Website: home-depot
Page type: cart
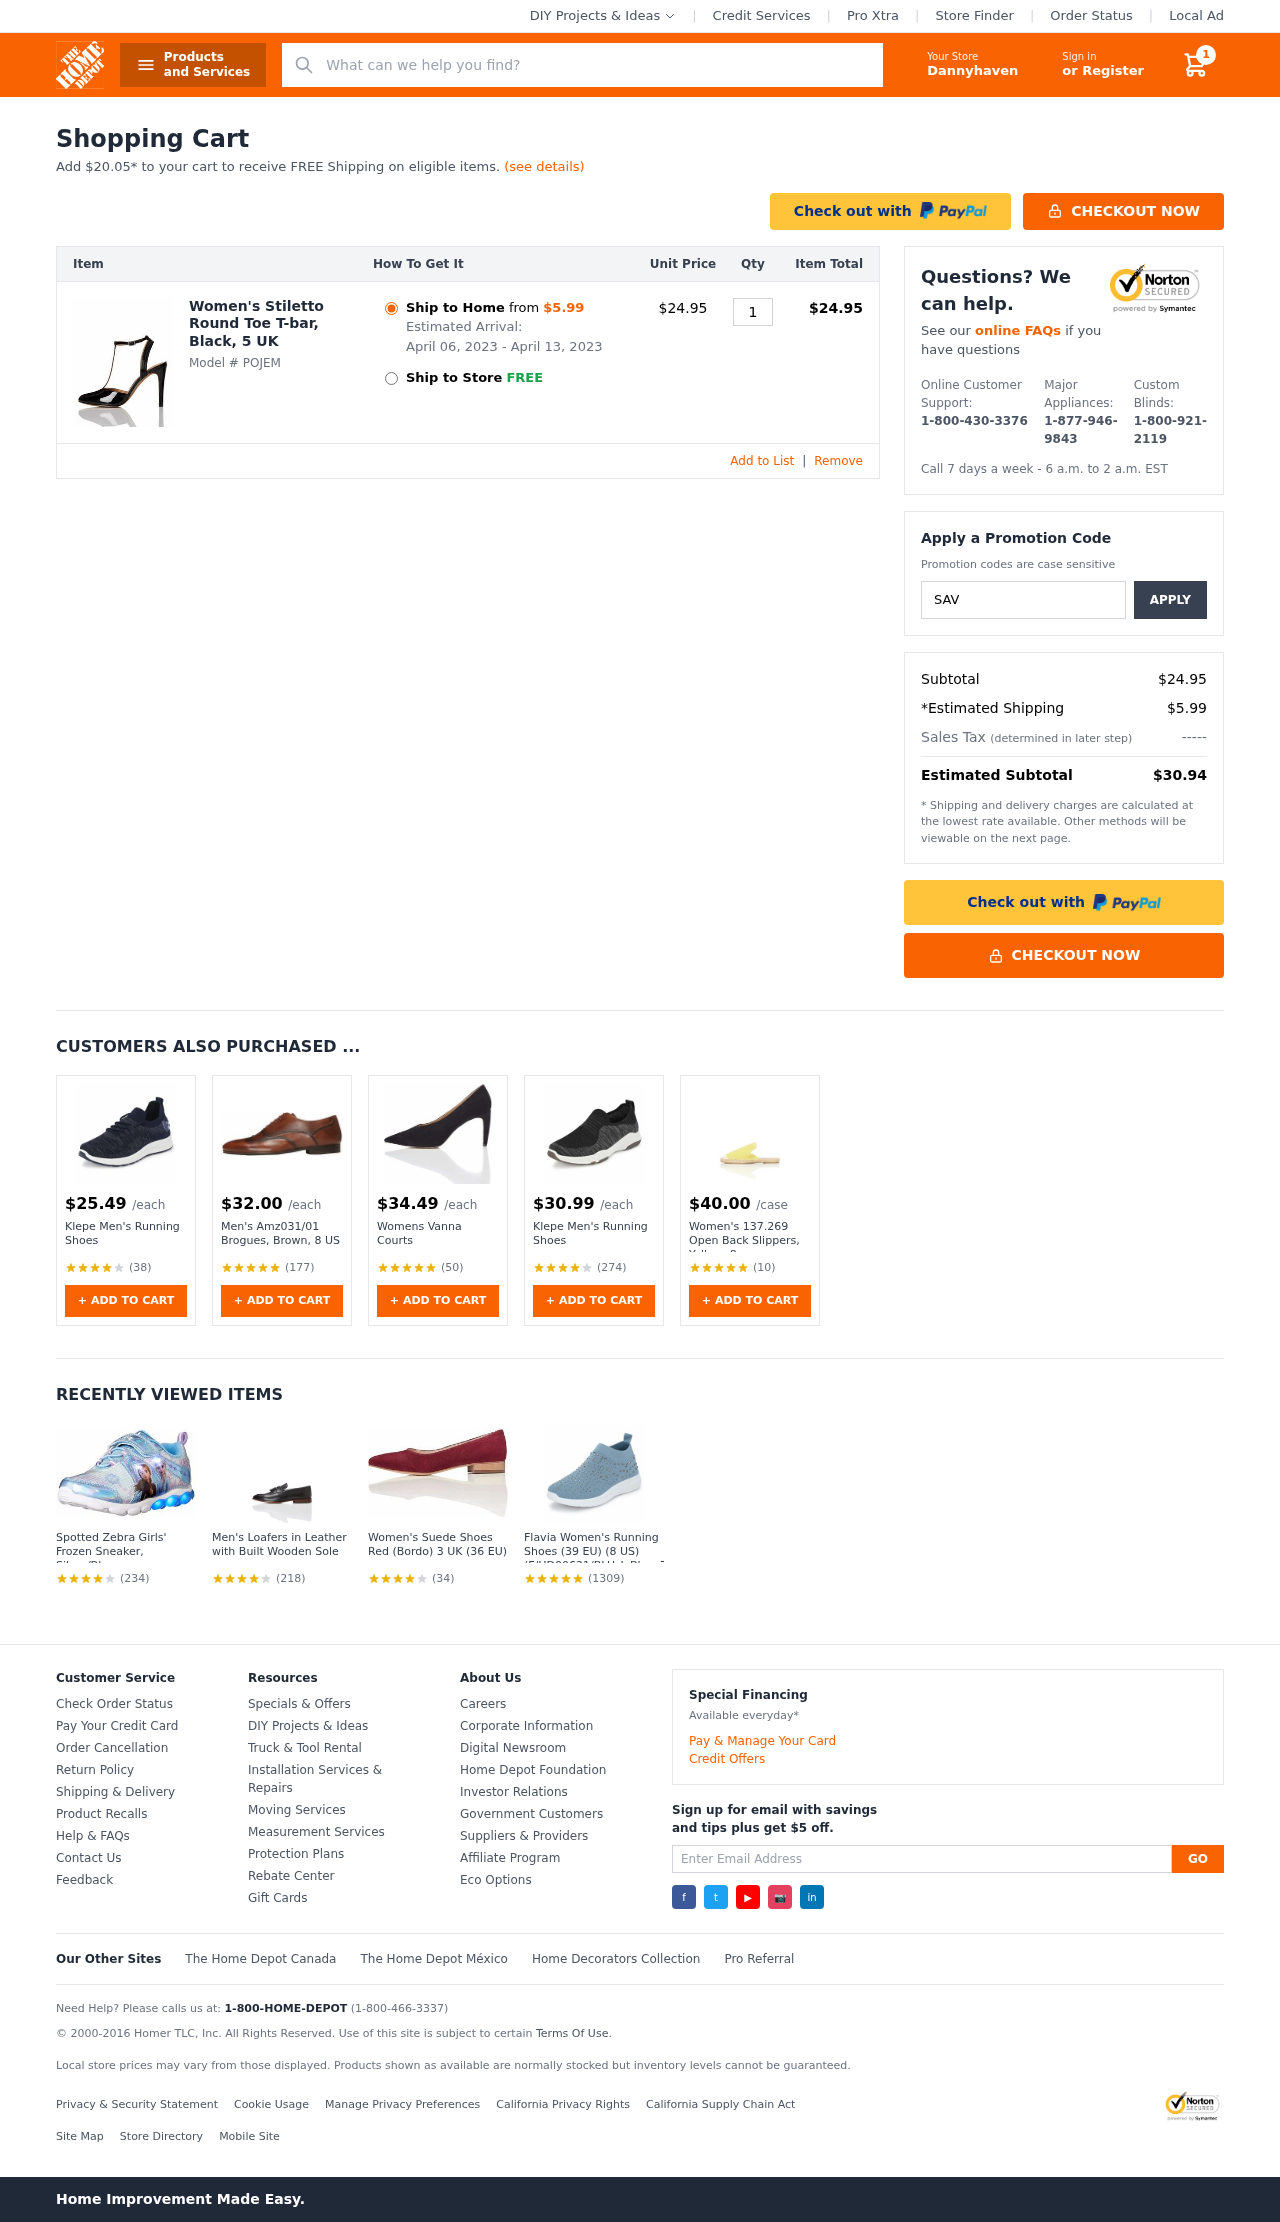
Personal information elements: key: PII_CITY
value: Dannyhaven
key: PII_PROMO_CODE
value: SAVE34
Product elements: key: PRODUCT1_NAME
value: Women's Stiletto Round Toe T-bar, Black, 5 UK
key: PRODUCT1_PRICE
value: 24.95
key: PRODUCT1_QUANTITY
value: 1
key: PRODUCT2_PRICE
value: $25.49
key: PRODUCT2_NAME
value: Klepe Men's Running Shoes
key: PRODUCT2_NUM_RATINGS
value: (38)
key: PRODUCT3_PRICE
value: $32.00
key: PRODUCT3_NAME
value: Men's Amz031/01 Brogues, Brown, 8 US
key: PRODUCT3_NUM_RATINGS
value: (177)
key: PRODUCT4_PRICE
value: $34.49
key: PRODUCT4_NAME
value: Womens Vanna Courts
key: PRODUCT4_NUM_RATINGS
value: (50)
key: PRODUCT5_PRICE
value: $30.99
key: PRODUCT5_NAME
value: Klepe Men's Running Shoes
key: PRODUCT5_NUM_RATINGS
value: (274)
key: PRODUCT6_PRICE
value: $40.00
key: PRODUCT6_NAME
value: Women's 137.269 Open Back Slippers, Yellow, 8 us
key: PRODUCT6_NUM_RATINGS
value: (10)
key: PRODUCT7_NAME
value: Spotted Zebra Girls' Frozen Sneaker, Silver/Blue
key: PRODUCT7_NUM_RATINGS
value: (234)
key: PRODUCT8_NAME
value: Men's Loafers in Leather with Built Wooden Sole
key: PRODUCT8_NUM_RATINGS
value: (218)
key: PRODUCT9_NAME
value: Women's Suede Shoes Red (Bordo) 3 UK (36 EU)
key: PRODUCT9_NUM_RATINGS
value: (34)
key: PRODUCT10_NAME
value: Flavia Women's Running Shoes (39 EU) (8 US) (F/HD00621/BLU_L.Blue_7 UK)
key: PRODUCT10_NUM_RATINGS
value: (1309)
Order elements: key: ORDER_NUM_ITEMS
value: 1
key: AMOUNT_TO_FREE_SHIPPING
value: $20.05
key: ORDER_SHIPPING_DATE
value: April 06, 2023
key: ORDER_DELIVERY_DATE
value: April 13, 2023
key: ORDER_ITEM_TOTAL
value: $24.95
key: ORDER_SUBTOTAL
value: $24.95
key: ORDER_SHIPPING_COST
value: $5.99
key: ORDER_TOTAL
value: $30.94
Search elements: key: HEADER_SEARCH
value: What can we help you find?